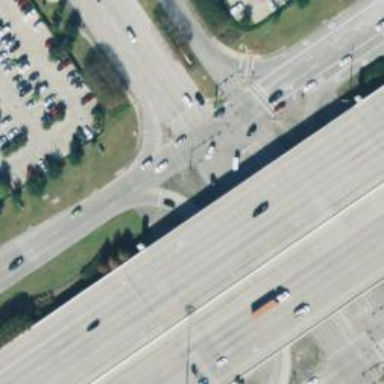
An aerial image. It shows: Secondary link road.